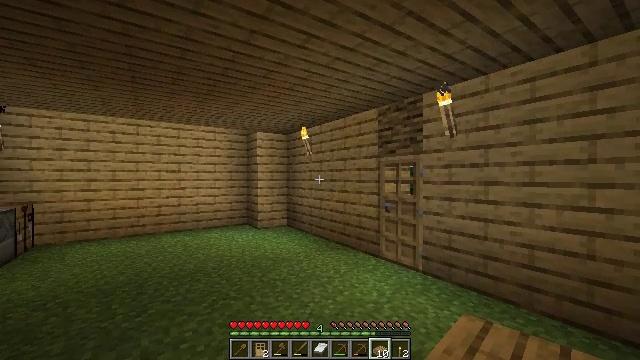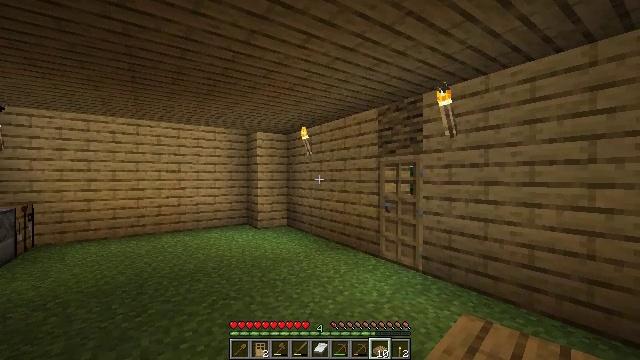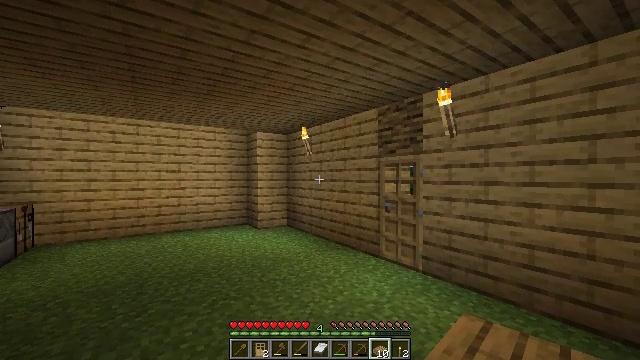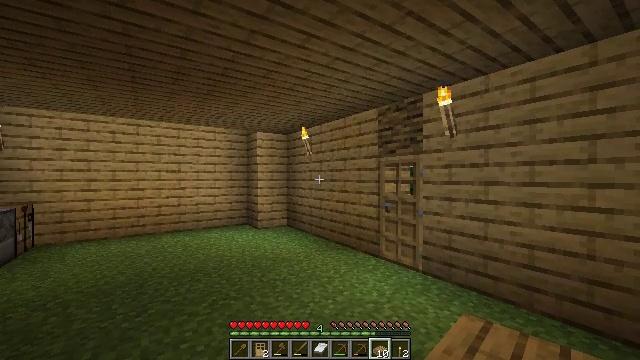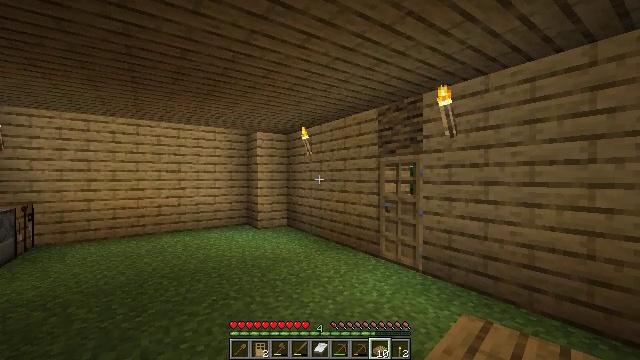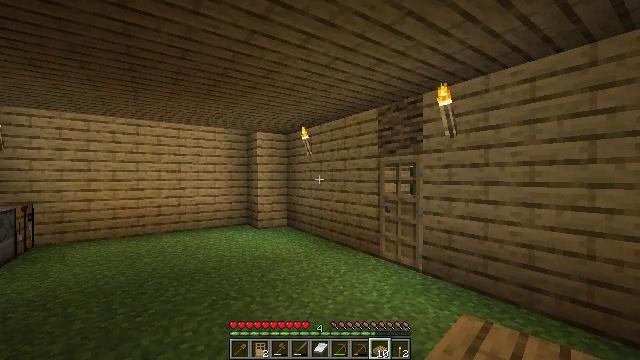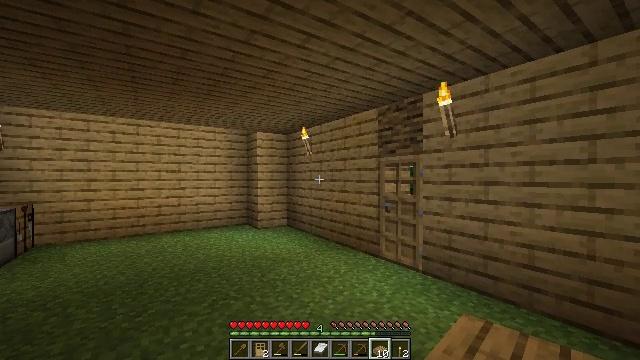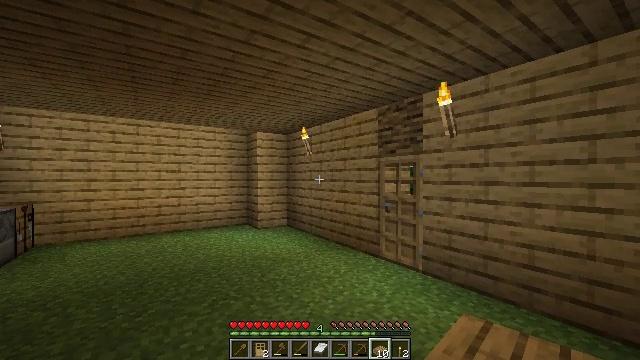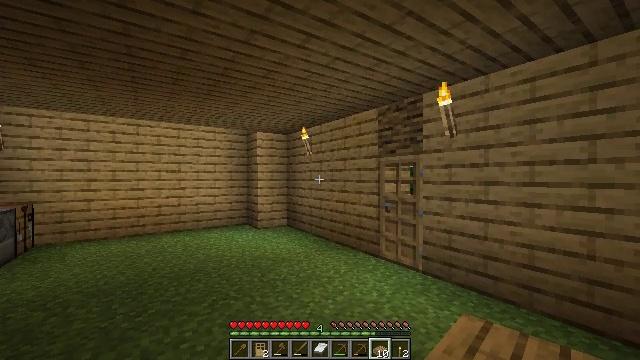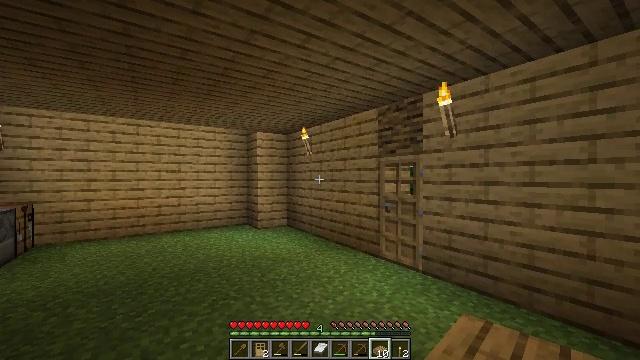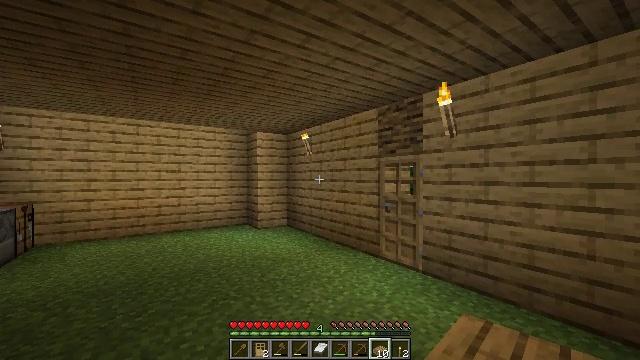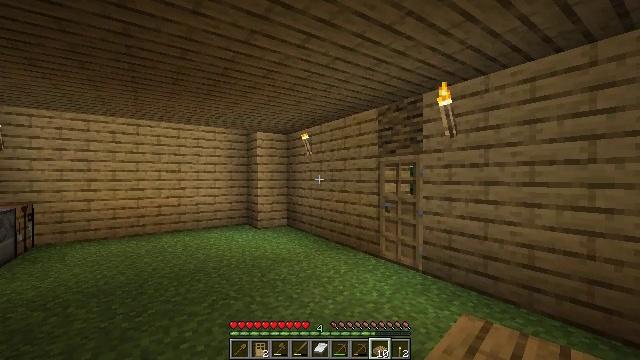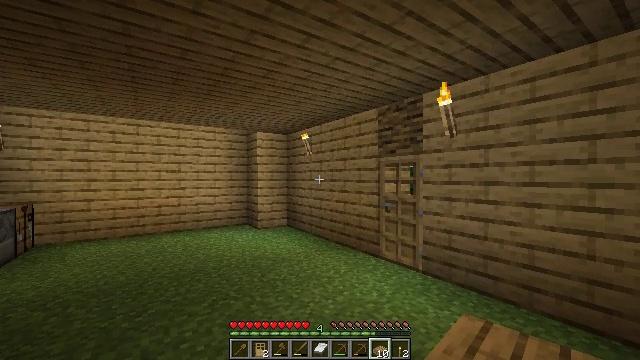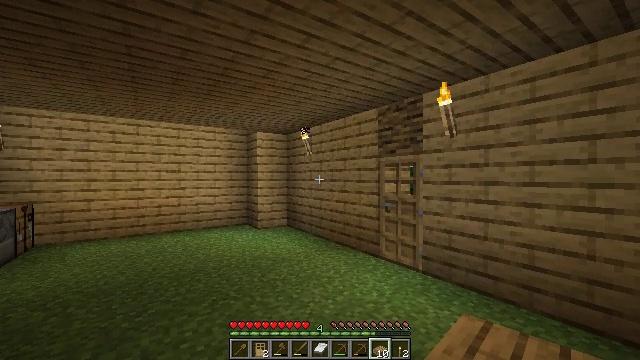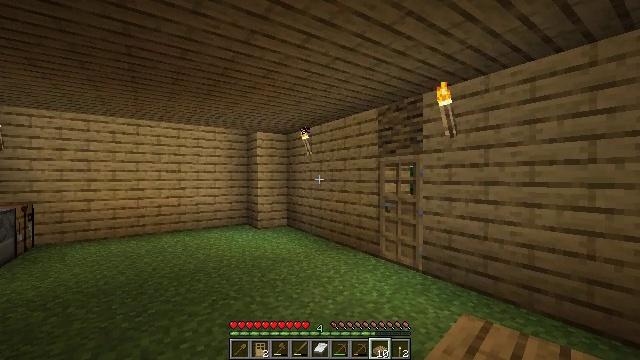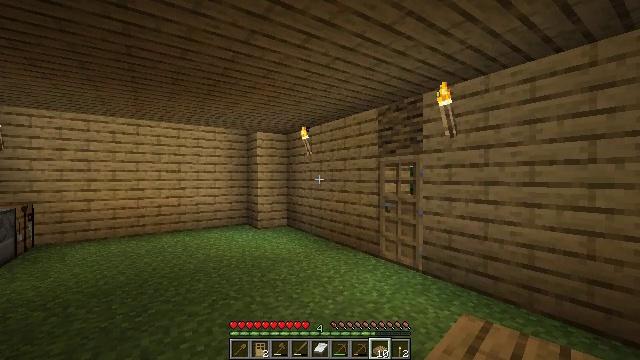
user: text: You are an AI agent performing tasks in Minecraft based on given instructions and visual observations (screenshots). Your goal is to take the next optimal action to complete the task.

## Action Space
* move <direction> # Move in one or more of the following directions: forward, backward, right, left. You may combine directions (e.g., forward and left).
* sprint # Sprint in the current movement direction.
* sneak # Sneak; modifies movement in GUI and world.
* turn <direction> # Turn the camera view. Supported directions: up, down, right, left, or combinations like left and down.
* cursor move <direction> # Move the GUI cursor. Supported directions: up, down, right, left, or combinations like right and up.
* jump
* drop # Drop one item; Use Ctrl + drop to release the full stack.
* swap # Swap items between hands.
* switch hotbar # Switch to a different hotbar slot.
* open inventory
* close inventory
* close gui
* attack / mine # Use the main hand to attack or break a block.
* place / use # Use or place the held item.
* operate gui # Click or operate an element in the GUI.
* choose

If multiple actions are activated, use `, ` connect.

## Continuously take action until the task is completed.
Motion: motion action
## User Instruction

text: Remove the oak slab to gather resources.
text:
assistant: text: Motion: no_op
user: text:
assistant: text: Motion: no_op
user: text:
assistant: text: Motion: no_op
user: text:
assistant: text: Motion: no_op
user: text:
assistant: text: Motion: no_op
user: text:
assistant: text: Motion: no_op
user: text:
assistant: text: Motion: no_op
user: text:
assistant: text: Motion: no_op
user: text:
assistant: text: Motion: no_op
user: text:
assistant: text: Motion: no_op
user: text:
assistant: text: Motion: no_op
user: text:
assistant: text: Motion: no_op
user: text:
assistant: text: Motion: no_op
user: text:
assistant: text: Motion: no_op
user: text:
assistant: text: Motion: no_op
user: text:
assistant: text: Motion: no_op
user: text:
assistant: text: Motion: no_op
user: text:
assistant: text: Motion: no_op
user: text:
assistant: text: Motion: no_op
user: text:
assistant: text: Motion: no_op
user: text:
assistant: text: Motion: no_op
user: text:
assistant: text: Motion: no_op
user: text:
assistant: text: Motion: no_op
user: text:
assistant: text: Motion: no_op
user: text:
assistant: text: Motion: no_op
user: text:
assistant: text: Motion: no_op
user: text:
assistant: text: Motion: no_op
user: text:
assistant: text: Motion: no_op
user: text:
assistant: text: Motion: no_op
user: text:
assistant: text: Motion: no_op